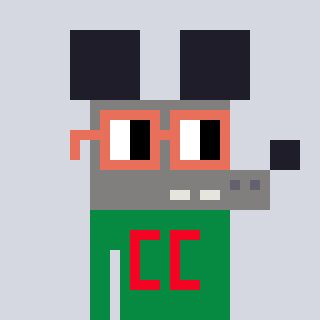
a pixel art character with square orange glasses, a mouse-shaped head and a green-colored body on a cool background